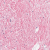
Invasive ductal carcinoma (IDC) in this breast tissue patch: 0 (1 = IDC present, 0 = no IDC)